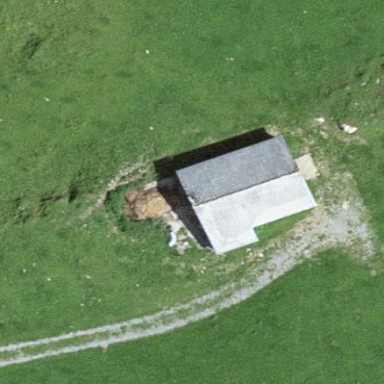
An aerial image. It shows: Gabled barn with distinct roof shape.